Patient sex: M
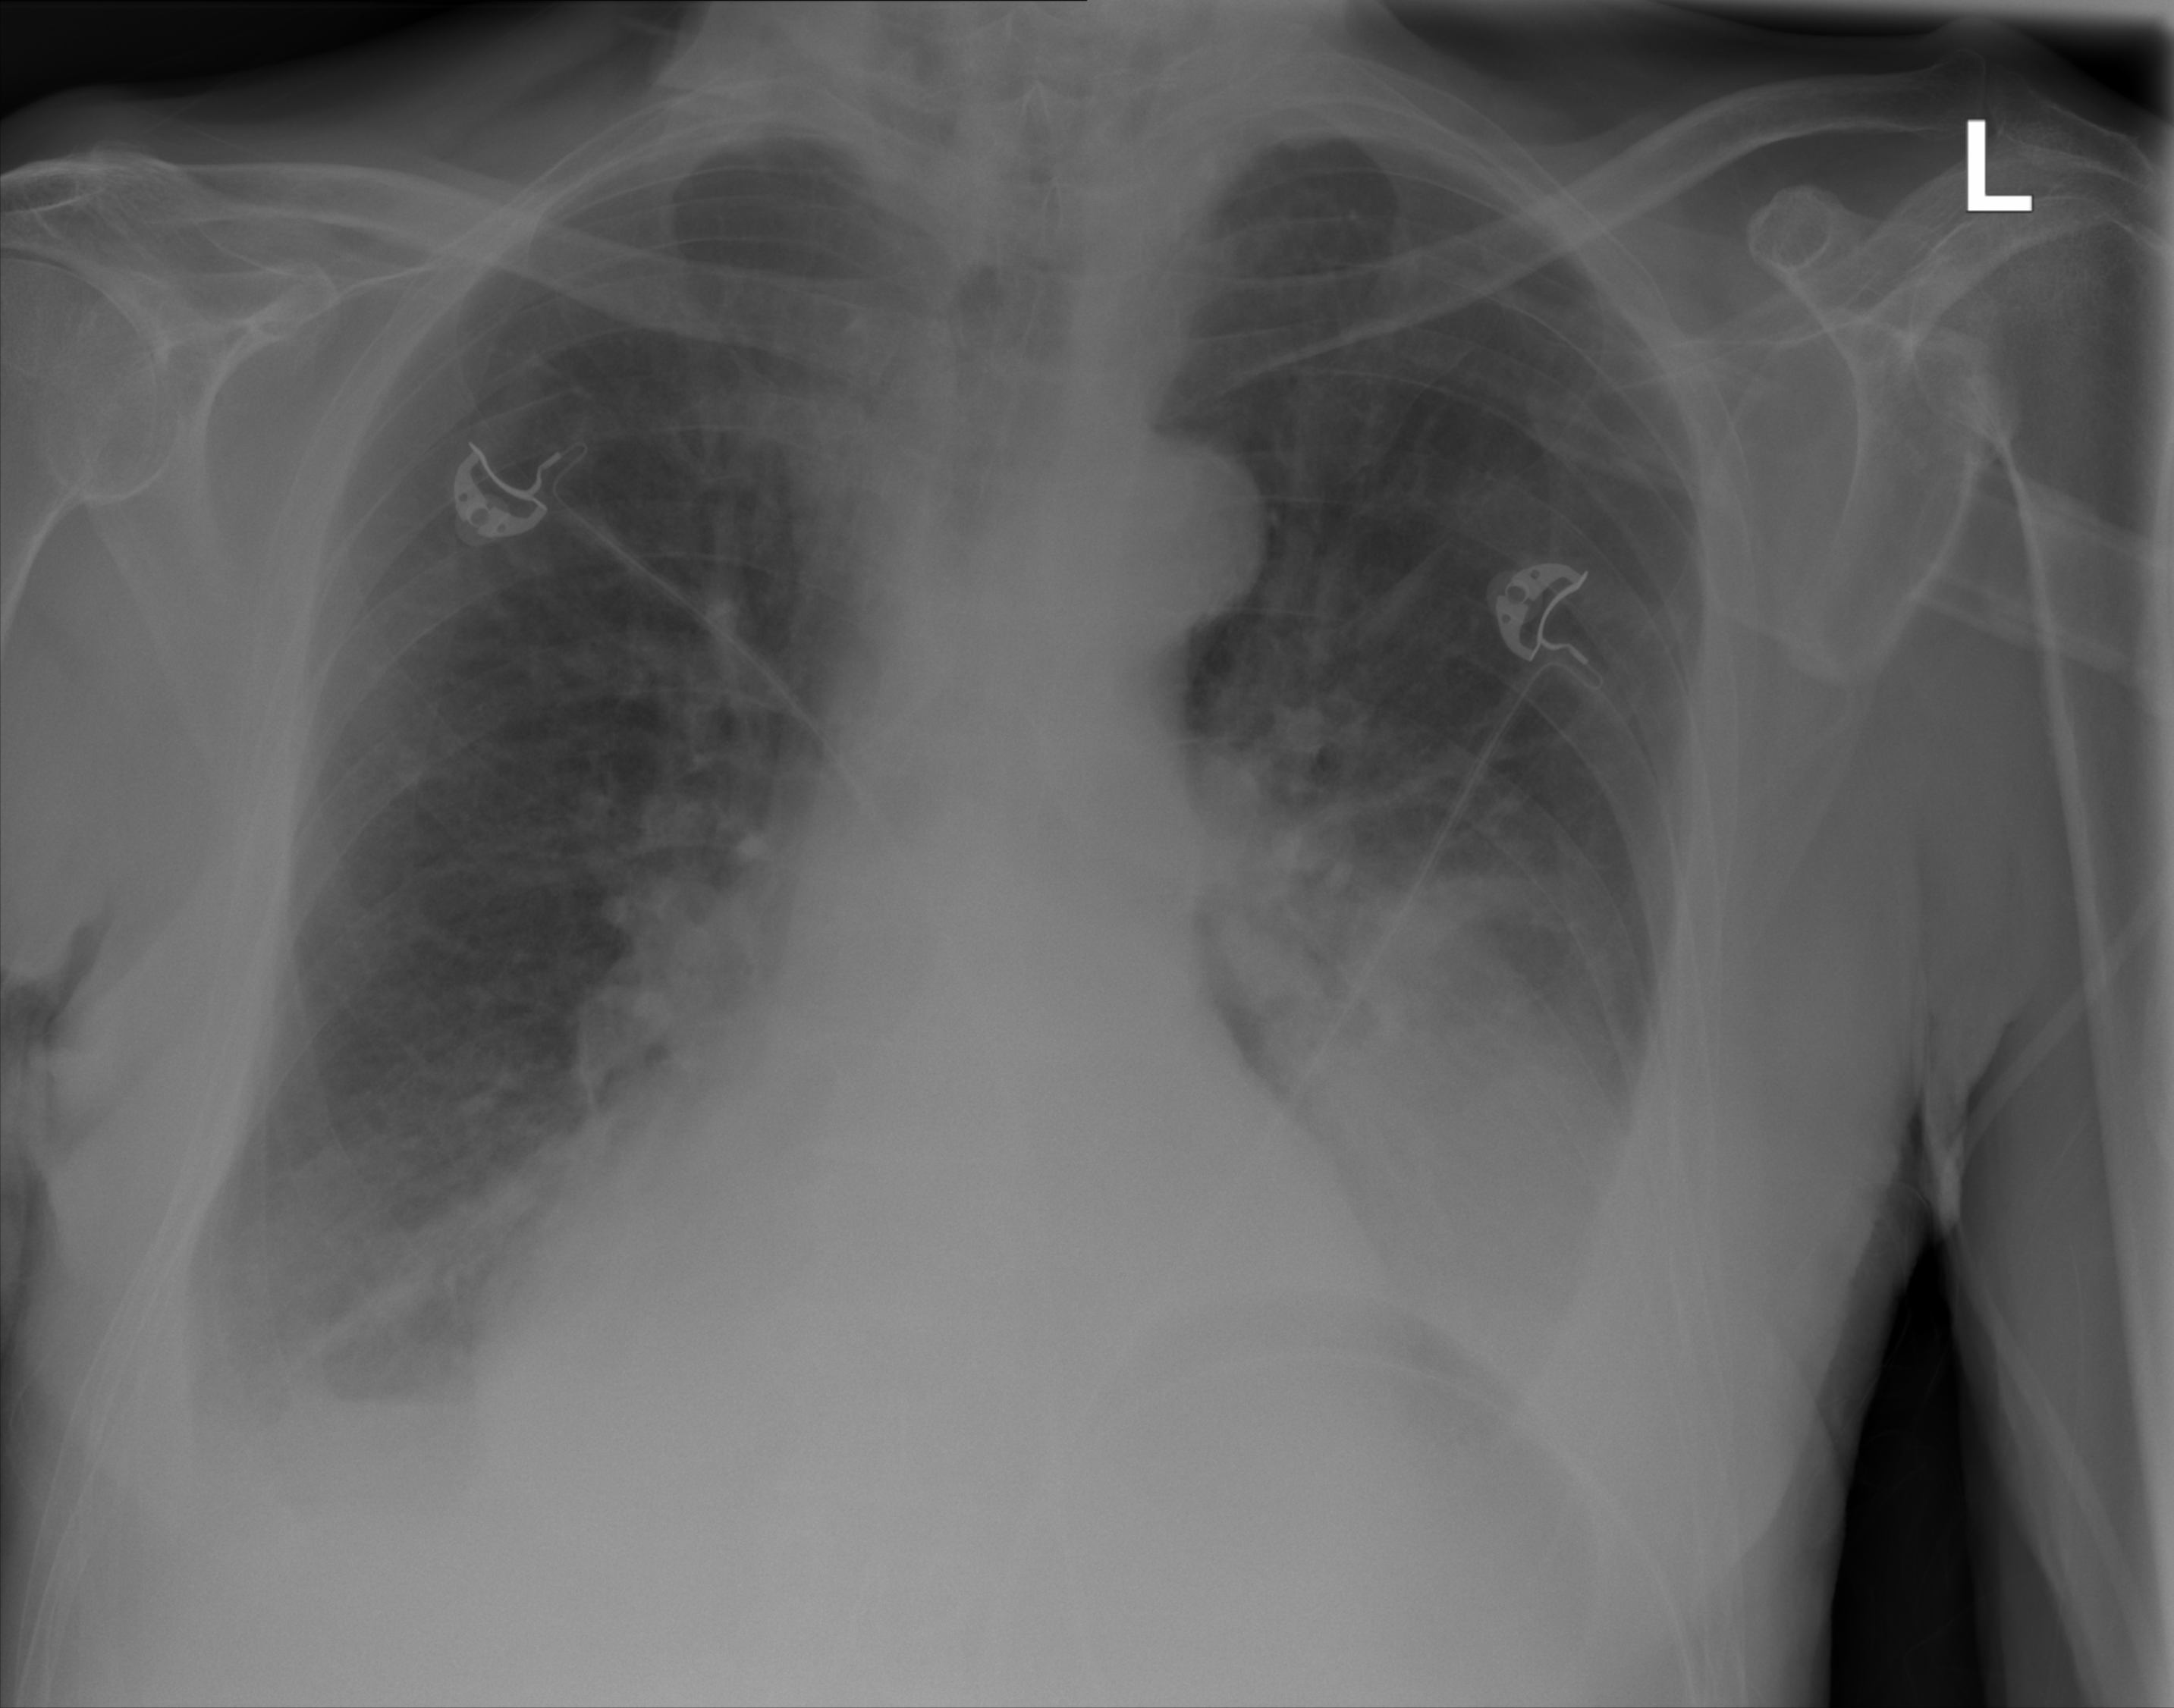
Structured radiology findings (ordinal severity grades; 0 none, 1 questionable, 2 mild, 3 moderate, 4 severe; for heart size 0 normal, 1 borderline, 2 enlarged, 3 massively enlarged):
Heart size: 2
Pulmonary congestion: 2
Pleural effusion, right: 2
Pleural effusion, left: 3
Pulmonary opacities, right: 0
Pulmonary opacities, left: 0
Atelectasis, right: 2
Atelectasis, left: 3